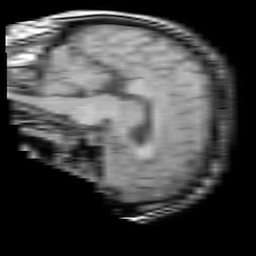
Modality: T1w
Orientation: sagittal
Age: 41
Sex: female
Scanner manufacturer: philips
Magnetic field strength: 1.5 T
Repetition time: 0.2068 s
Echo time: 0.001837 s